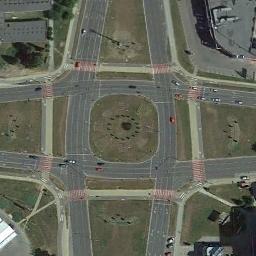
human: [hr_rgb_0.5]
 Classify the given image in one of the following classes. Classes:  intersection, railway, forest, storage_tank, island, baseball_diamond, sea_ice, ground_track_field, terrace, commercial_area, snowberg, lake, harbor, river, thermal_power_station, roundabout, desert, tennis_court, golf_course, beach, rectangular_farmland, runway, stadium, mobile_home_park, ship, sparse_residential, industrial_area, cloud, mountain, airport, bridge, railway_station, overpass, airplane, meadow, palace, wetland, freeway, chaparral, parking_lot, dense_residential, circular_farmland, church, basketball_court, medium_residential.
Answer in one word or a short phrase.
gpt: roundabout